Question: I have a moving platform at constant speed and I need to update my player position when my olayer jump ont that platform. But I have problems with collision detection. Here how I try to detect collision between my player's bottom Rectangle and platform Rectangle.
'''
for(GameObject t2 : list){
if(t2 instanceof Platform){
platform = (Platform) t2;
render.rect(platform.getHitBox().getX(),
platform.getHitBox().getY(),
platform.getHitBox().getWidth(),
platform.getHitBox().getHeight());
platform.update(Gdx.graphics.getDeltaTime(), 0,
player1.getHitBox().getX(),
Gdx.graphics.getWidth());
if(platform.getHitBox().overlaps(player1.getHitBox())
||player1.getHitBox().overlaps(platform.getHitBox())){
System.out.println("true");
platformPositonX = player1.getHitBox().getX()
+ platform.getUpdateSpeed();
player1.action2(1, platformPositonX,
(platform.getHitBox().y +
platform.getHitBox().height));
}else{
System.out.println("false");
}
}
}
'''
Here's my print screen and my result printed in concole
As you can see my collision don't work correctly. When my character is not on the platform my result are correct I get 'false'
but when my character is on the platform i got 'true', 'false', 'false', 'true', ......
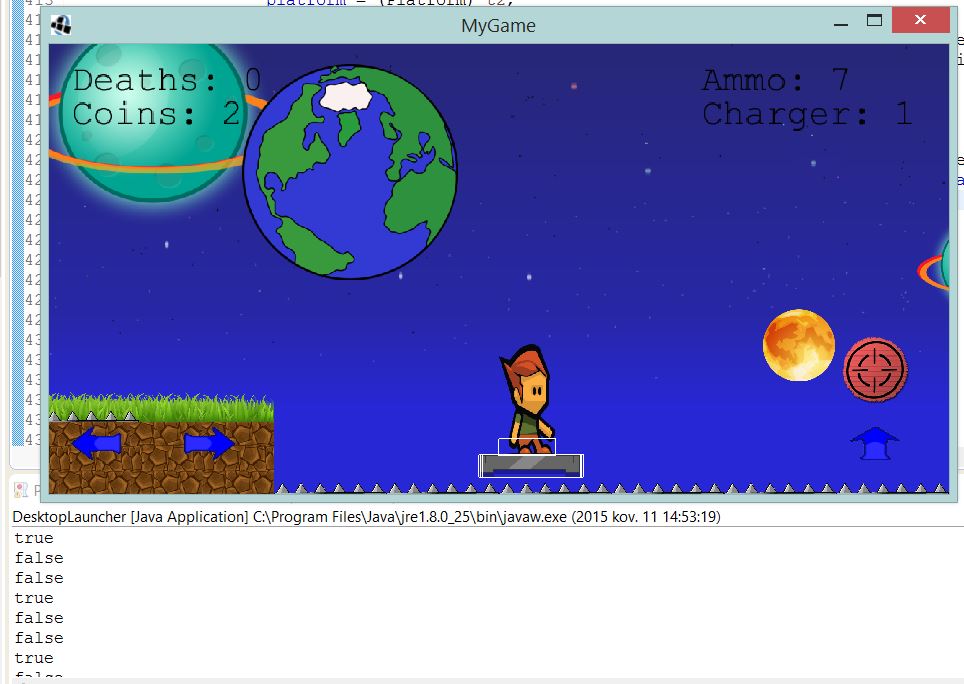
Answer: Finally I found out what's wrong. In this line I need to substract a number
'''
player1.action2(1, platformPositonX,(platform.getHitBox().y + platform.getHitBox().height - 5 ));
'''
Now all works!